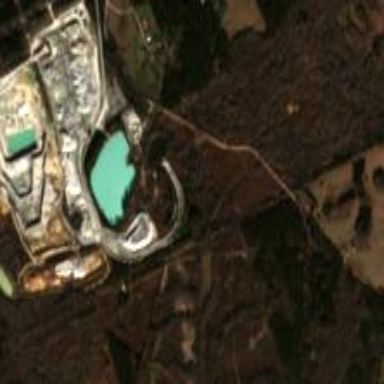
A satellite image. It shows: Quarry that is source of aggregate.